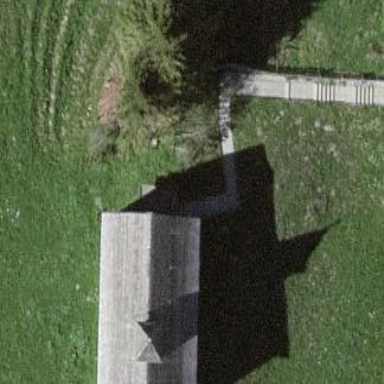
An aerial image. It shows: Chapel that serves as place of worship.